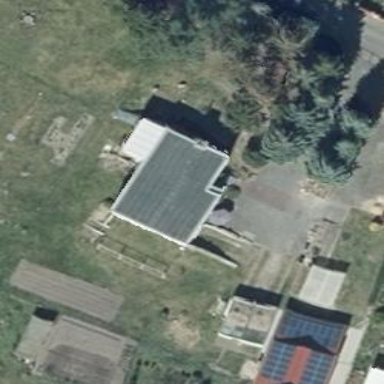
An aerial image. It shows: Flat-roofed building with grey roof.